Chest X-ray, AP view. Patient: 54 years old, sex M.
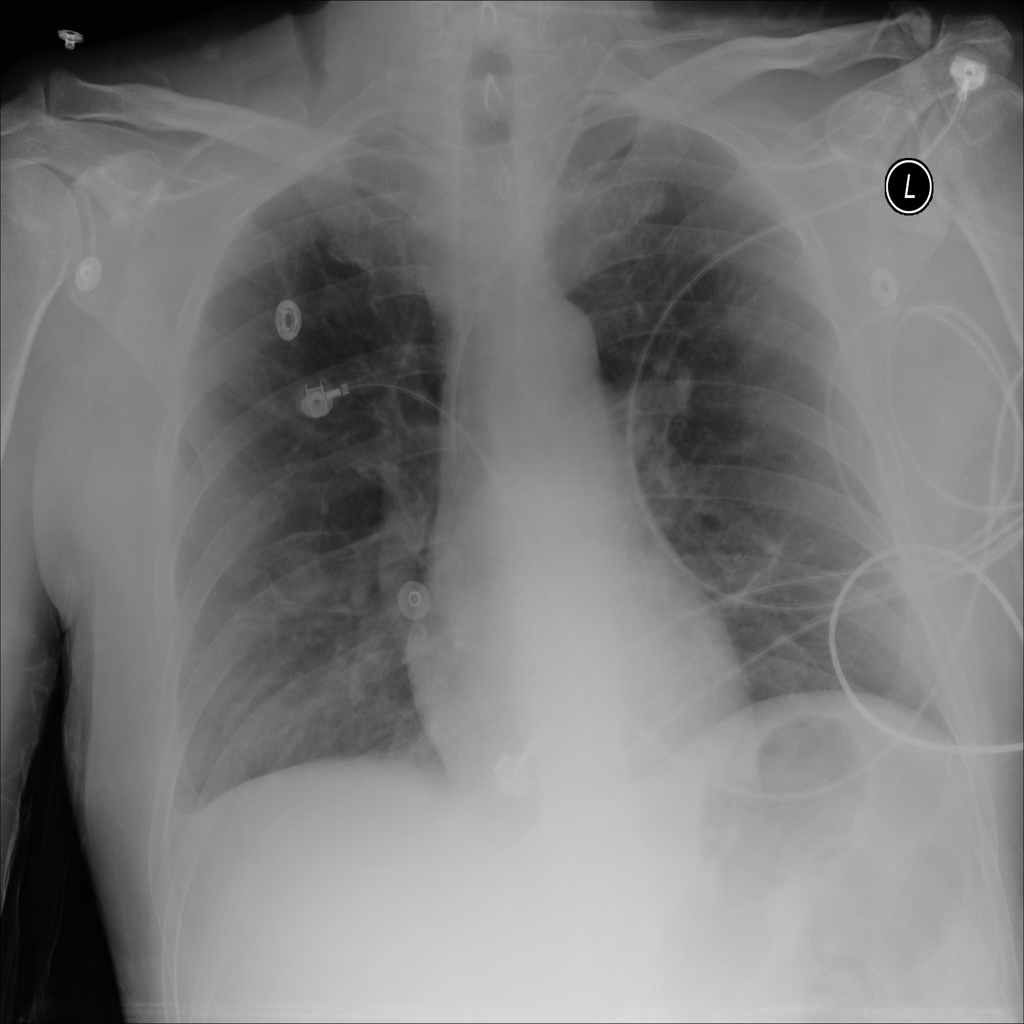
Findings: Effusion